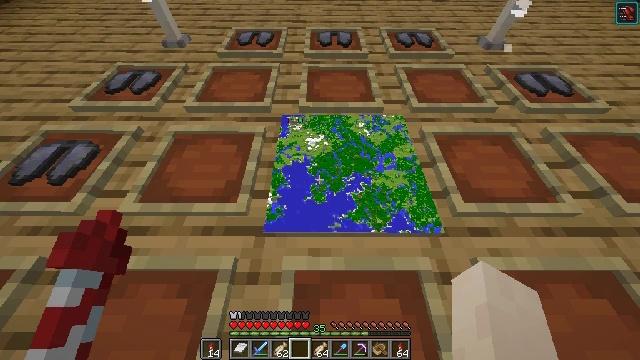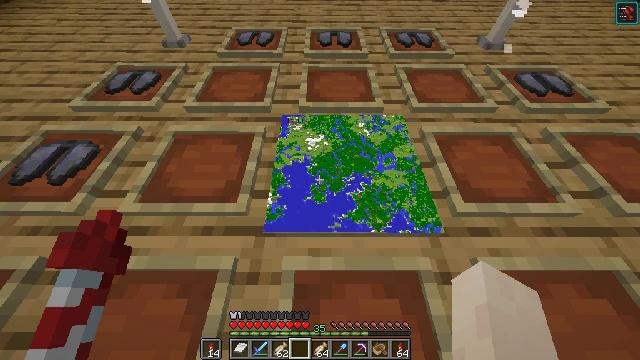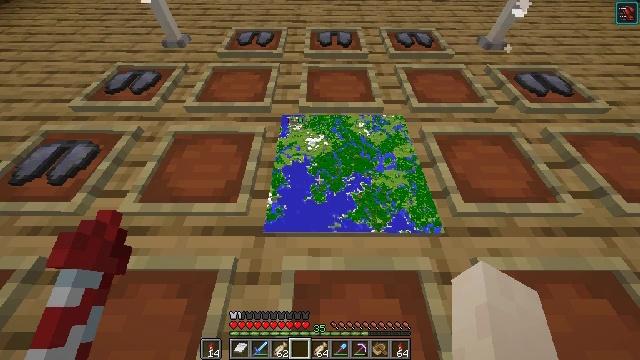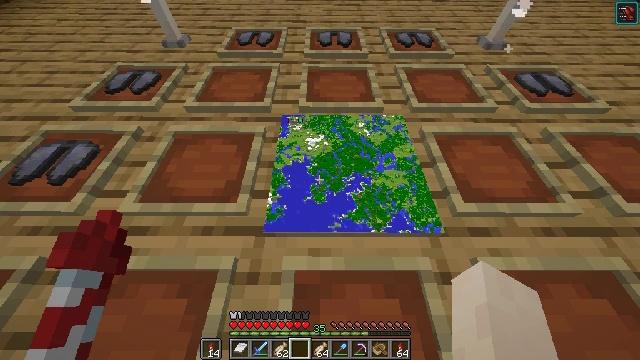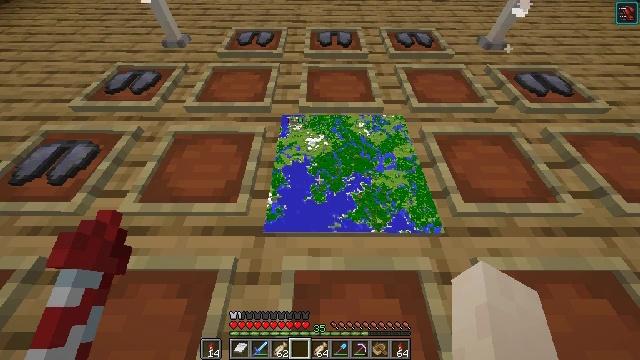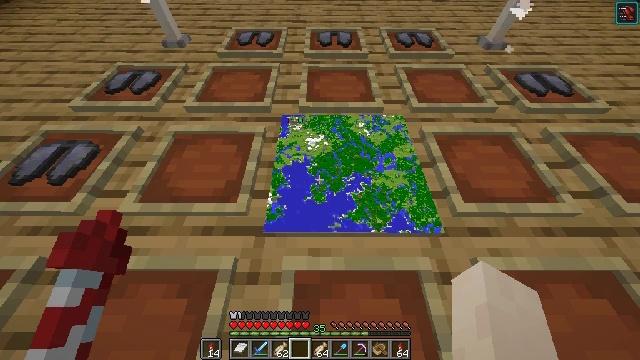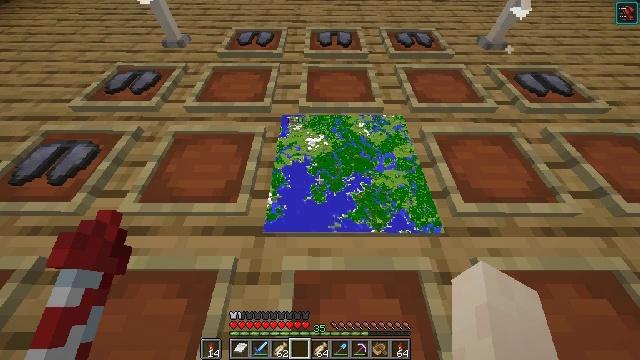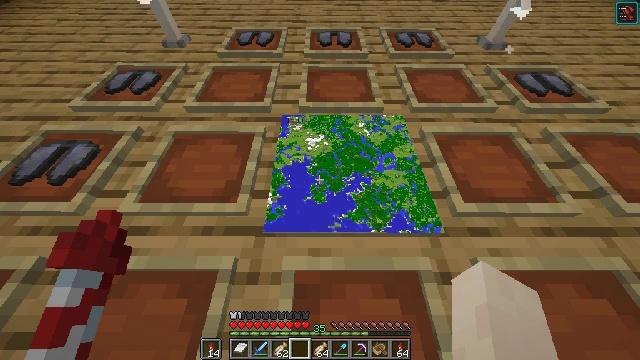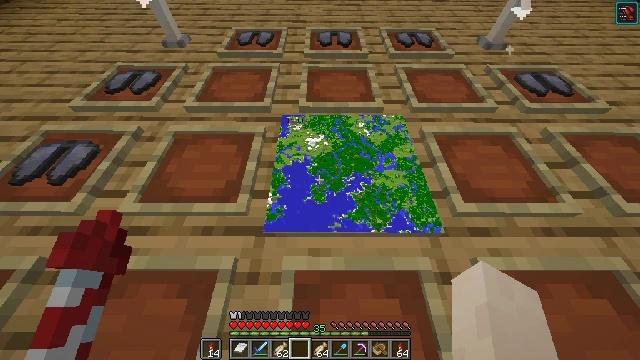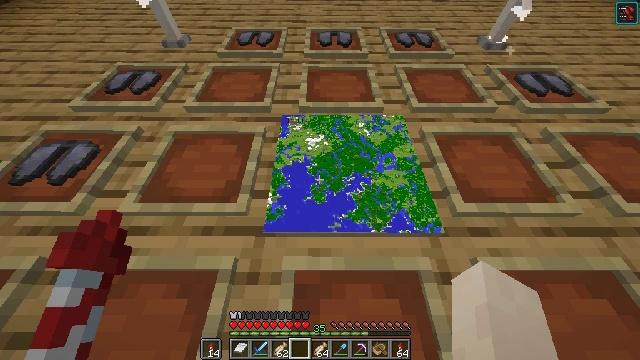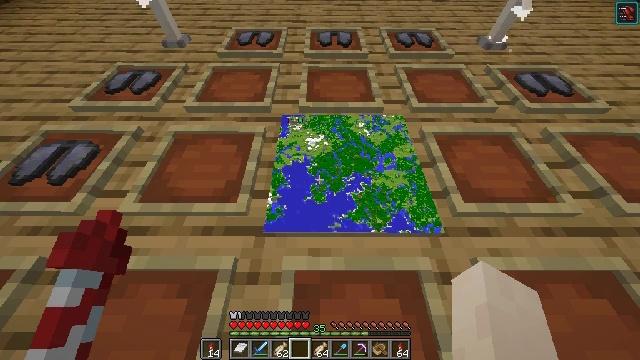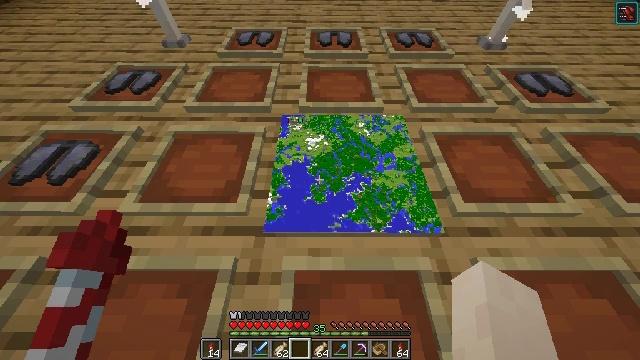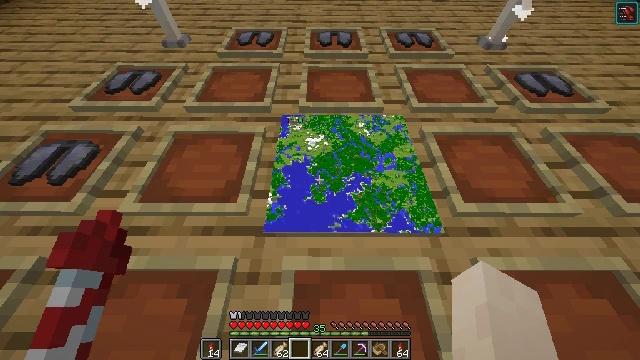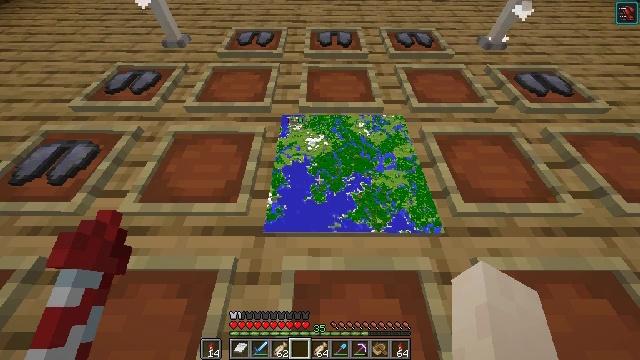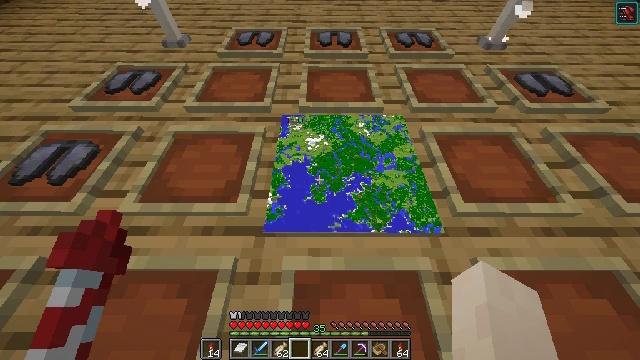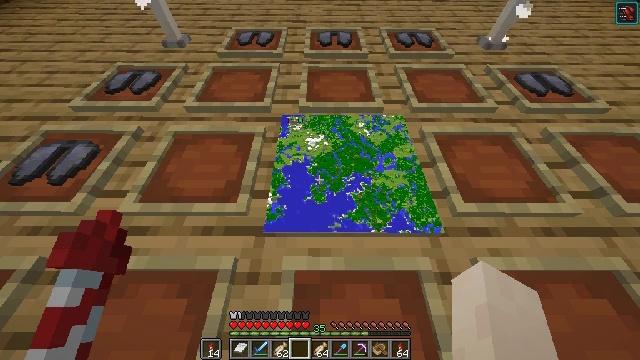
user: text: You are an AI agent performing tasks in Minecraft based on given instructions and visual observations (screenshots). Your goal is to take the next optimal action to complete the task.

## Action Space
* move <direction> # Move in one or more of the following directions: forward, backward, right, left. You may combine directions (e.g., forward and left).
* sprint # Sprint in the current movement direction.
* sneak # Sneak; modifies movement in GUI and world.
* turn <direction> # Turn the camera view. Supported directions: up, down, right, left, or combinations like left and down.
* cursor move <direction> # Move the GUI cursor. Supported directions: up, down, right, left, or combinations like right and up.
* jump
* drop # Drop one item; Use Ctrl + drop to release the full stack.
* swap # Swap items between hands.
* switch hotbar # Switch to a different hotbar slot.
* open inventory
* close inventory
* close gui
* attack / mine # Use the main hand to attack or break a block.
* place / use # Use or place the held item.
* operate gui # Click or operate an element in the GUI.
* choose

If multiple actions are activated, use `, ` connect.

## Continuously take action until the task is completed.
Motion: motion action
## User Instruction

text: Craft a map by arranging paper and a compass on a crafting table.
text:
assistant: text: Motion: no_op
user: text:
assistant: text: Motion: no_op
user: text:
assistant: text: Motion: no_op
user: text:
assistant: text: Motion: no_op
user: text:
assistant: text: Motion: no_op
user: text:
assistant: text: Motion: no_op
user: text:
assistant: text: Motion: no_op
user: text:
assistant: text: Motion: no_op
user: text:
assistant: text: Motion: no_op
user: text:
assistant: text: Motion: no_op
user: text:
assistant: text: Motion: no_op
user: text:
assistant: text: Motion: no_op
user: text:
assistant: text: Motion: no_op
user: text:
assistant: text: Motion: no_op
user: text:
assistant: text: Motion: no_op
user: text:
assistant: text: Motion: no_op
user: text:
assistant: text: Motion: no_op
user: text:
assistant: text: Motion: no_op
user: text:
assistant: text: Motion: no_op
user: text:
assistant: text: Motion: no_op
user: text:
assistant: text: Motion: no_op
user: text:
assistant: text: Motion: no_op
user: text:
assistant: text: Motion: no_op
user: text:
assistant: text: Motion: no_op
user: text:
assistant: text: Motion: no_op
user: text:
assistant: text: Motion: no_op
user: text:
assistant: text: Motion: no_op
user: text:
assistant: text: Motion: no_op
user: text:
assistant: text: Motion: no_op
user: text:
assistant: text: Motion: no_op